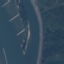
Land use / land cover: River